【题型】解答题　【知识点】解析几何　【难度】medium
已知椭圆 $C:\frac{x^2}{4}+\frac{y^2}{3}=1$，$F$ 为椭圆 $C$ 的右焦点，过点 $F$ 的直线 $l$ 交椭圆 $C$ 于 $A$、$B$ 两点。

(1) 若直线 $l$ 垂直于 $x$ 轴，求椭圆 $C$ 的弦 $AB$ 的长度；

(2) 设点 $P(-3,0)$，当 $\angle PAB=90^\circ$ 时，求点 $A$ 的坐标；

(3) 设点 $M(3,0)$，记 $MA$、$MB$ 的斜率分别为 $k_1$ 和 $k_2$，求 $k_1+k_2$ 的取值范围。
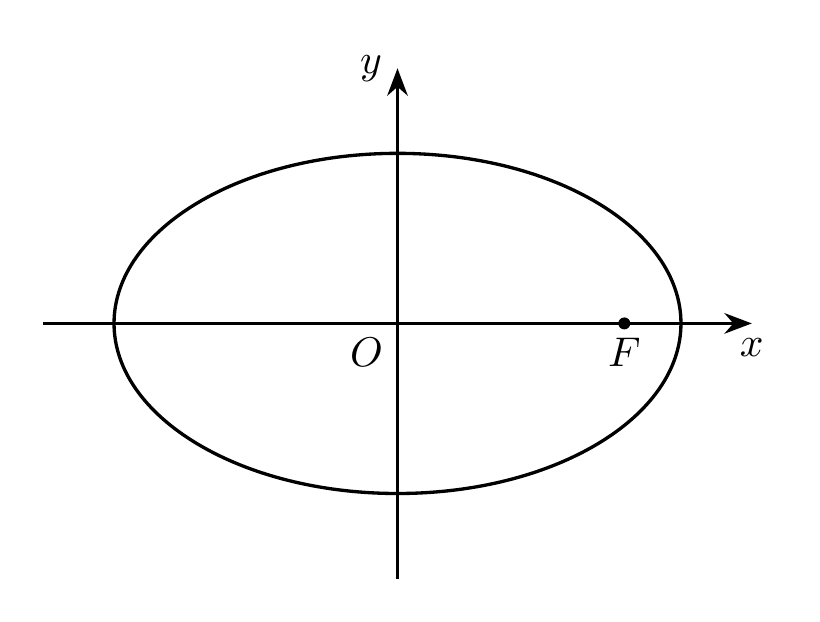
【解答】
\vspace{0.5em}
\textbf{【答案】}
(1) $3$

(2) $A(0,-\sqrt{3})$ 或 $A(0,\sqrt{3})$

(3) $\left[-\frac{\sqrt{15}}{20},\frac{\sqrt{15}}{20}\right]$

\vspace{0.5em}
\textbf{【分析】}
(1) 可根据椭圆定义和弦长公式求解；

(2) 利用点 $P$ 和点 $F$ 的中点为 $(-1,0)$ 可知中点坐标为左焦点坐标，之后利用椭圆的定义求得点 $A$ 坐标；

(3) 第三问需分类讨论，当斜率不存在时，直接求坐标和斜率，当斜率存在时，设斜率为 $k$，设点 $A,B$ 坐标，写出直线方程，最终将 $k_1+k_2$ 转化为与斜率 $k$ 的关系，可通过直线方程和椭圆方程联立，利用韦达定理和基本不等式最终解决该题。

\vspace{0.5em}
\textbf{【解析】}
(1) 由题意可知，$c=\sqrt{a^2-b^2}=\sqrt{4^2-3^2}=1$，
$\therefore F(1,0)$，又 $\because$ 当直线 $l$ 垂直于 $x$ 轴时，直线 $l$ 的方程为 $x=1$，

由
\[
\begin{cases}
x=1 \\
\frac{x^2}{4}+\frac{y^2}{3}=1
\end{cases}
\]
得，$y=\pm\frac{3}{2}$，

$\therefore$ 弦 $AB$ 的长为 $2\times\frac{3}{2}=3$。

(2) $\because \angle PAB=90^\circ$，且直线 $l$ 过点 $F$，

$\therefore \angle PAF=90^\circ$，在 $Rt\triangle PAF$ 中，$P(-3,0),F(1,0)$，

$\therefore$ 斜边 $PF$ 的中点 $(-1,0)$，恰为椭圆的左焦点 $F'$，

$\therefore AF'=\frac{1}{2}PF=2$，又由椭圆的定义可得 $AF=2a-AF'=4-2=2$，

$\therefore$ 点 $A$ 在线段 $FF'$ 的垂直平分线上，又 $A$ 在椭圆上，

$\therefore A$ 为椭圆的上顶点或下顶点，

$\therefore A(0,-\sqrt{3})$ 或 $A(0,\sqrt{3})$。

(3) 当直线 $AB$ 的斜率不存在时，不妨设 $A\left(1,\frac{3}{2}\right),B\left(1,-\frac{3}{2}\right)$，

$\therefore k_1=\frac{0-\frac{3}{2}}{3-1}=-\frac{3}{4},k_2=\frac{0+\frac{3}{2}}{3-1}=\frac{3}{4}$，

故 $k_1+k_2=0$；

当直线 $AB$ 的斜率存在时，设斜率为 $k$，则直线 $AB$：$y=k(x-1)$，设 $A(x_1,y_1),B(x_2,y_2)$，

由
\[
\begin{cases}
y=k(x-1) \\
\frac{x^2}{4}+\frac{y^2}{3}=1
\end{cases}
\]
得，$(3+k^2)x^2-8k^2x+(4k^2-12)=0$，

$\therefore x_1+x_2=\frac{8k^2}{4k^2+3},x_1x_2=\frac{4k^2-12}{4k^2+3}$，

$\therefore k_1+k_2=\frac{y_1}{x_1-3}+\frac{y_2}{x_2-3}=\frac{k(x_1-1)}{x_1-3}+\frac{k(x_2-1)}{x_2-3}=\frac{k(2x_1x_2-4(x_1+x_2)+6)}{x_1x_2-3(x_1+x_2)+9}$，

化简得 $k_1+k_2=\frac{k\left(\frac{8k^2-24-32k^2+24k^2+18}{4k^2+3}\right)}{\frac{4k^2-12}{4k^2+3}-\frac{24k^2}{4k^2+3}+9}=-\frac{6k}{16k^2+15}$，

① 当 $k>0$，
$0>k_1+k_2=-\frac{6}{16k+\frac{15}{k}}\geq-\frac{6}{2\sqrt{16k\times\frac{15}{k}}}=-\frac{\sqrt{15}}{20}$，当且仅当 $k=\frac{\sqrt{15}}{4}$ 时等式成立；

② 当 $k<0$，
$0<k_1+k_2=\frac{6}{-\left(16k+\frac{15}{k}\right)}\leq\frac{6}{2\sqrt{(-16k)\times\left(-\frac{15}{k}\right)}}=\frac{\sqrt{15}}{20}$，当且仅当 $k=-\frac{\sqrt{15}}{4}$ 时等式成立；

③ 当 $k=0$，$k_1+k_2=0$；

综上所述可得，$k_1+k_2$ 的取值范围为 $\left[-\frac{\sqrt{15}}{20},\frac{\sqrt{15}}{20}\right]$。